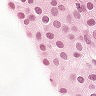
Metastatic tissue present: yes